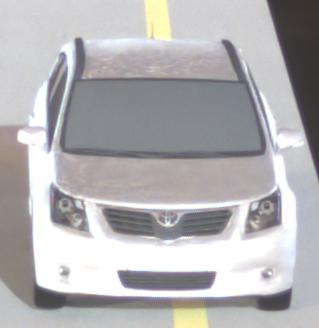
Make: Toyota
Model: Avensis 1.6
Detailed model: Avensis (T27) Notch Back
Model produced from: 2009/01
Model produced until: 2010/08
Doors: 4
Color: white
Road condition: dry road
Daytime: night
Contrast: high contrast